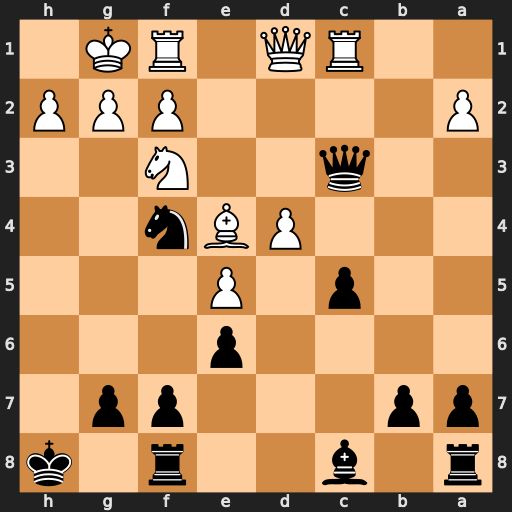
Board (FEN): r1b2r1k/pp3pp1/4p3/2p1P3/3PBn2/2q2N2/P4PPP/2RQ1RK1
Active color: b
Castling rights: -
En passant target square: -
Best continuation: Qxc1 Qxc1 Ne2+ Kh1 Nxc1